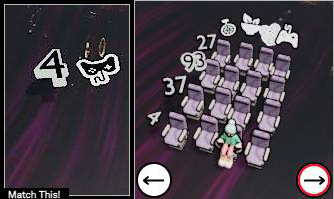
Task: seats
Answer: no